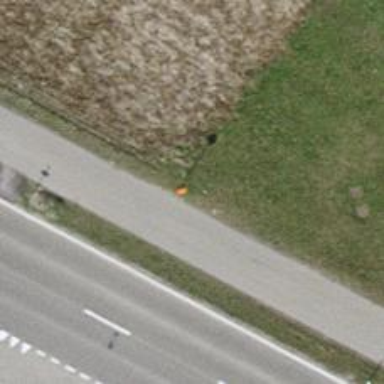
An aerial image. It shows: Aerial marker.